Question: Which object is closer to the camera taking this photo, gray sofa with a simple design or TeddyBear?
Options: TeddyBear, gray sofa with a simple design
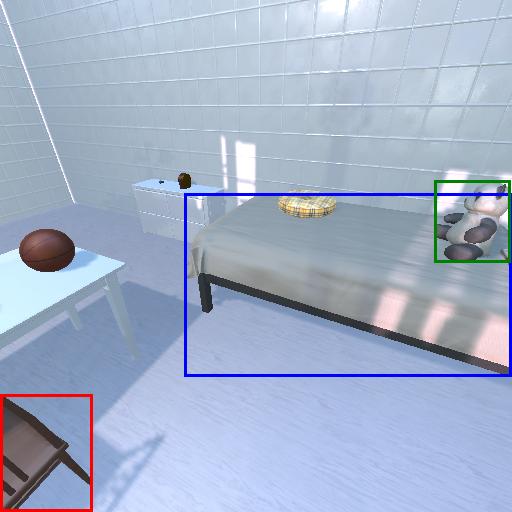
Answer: TeddyBear